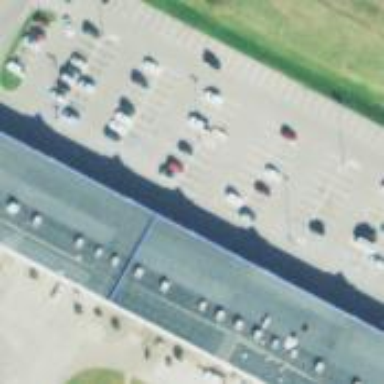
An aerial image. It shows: Flat roof retail building.